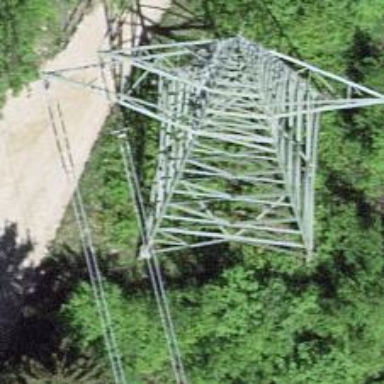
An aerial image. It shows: Power tower.